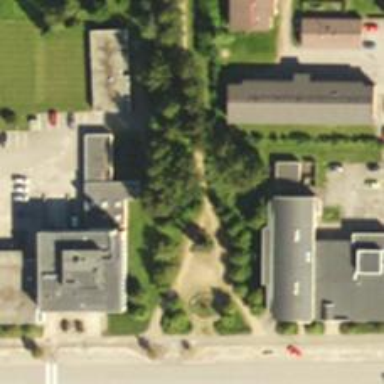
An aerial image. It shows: Cycleway.